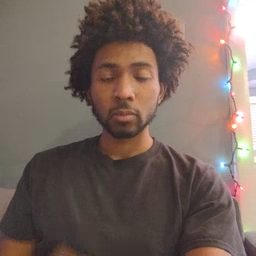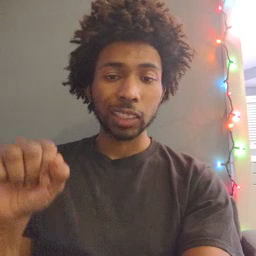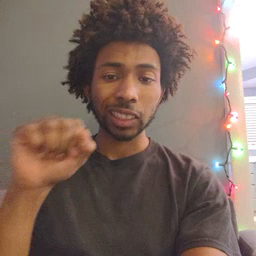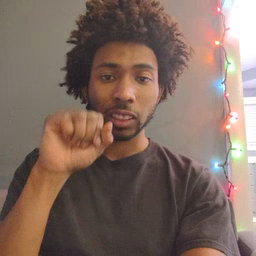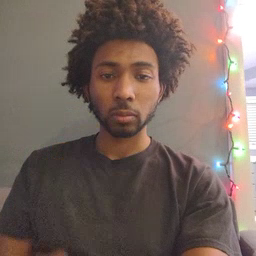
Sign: carrot